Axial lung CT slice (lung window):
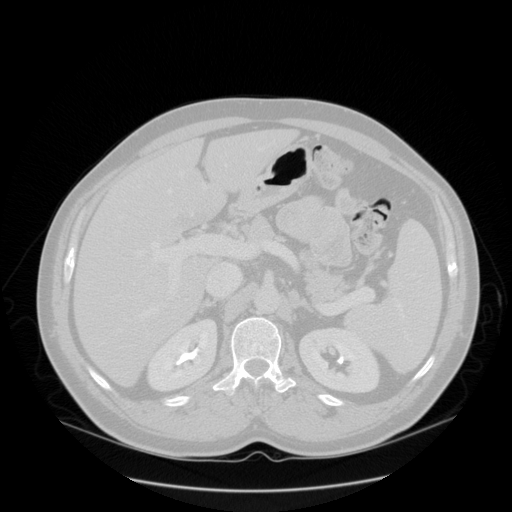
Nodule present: no